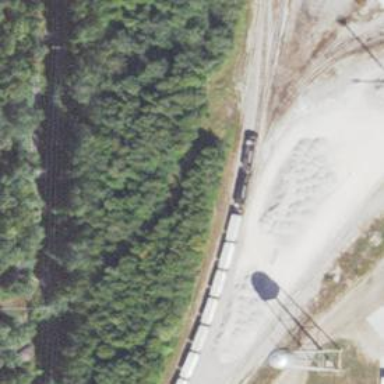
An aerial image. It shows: Railway siding for service.